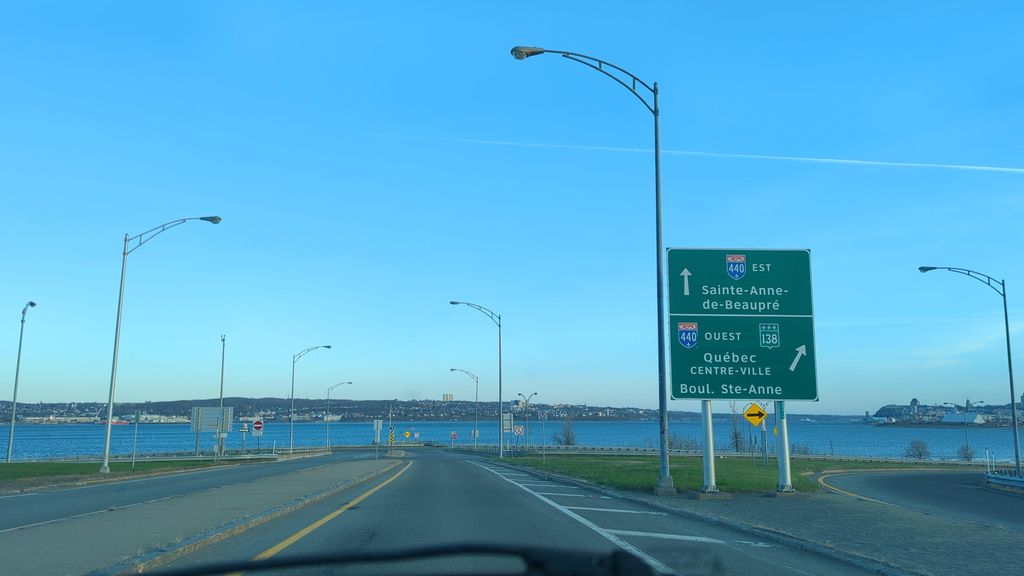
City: quebec_city